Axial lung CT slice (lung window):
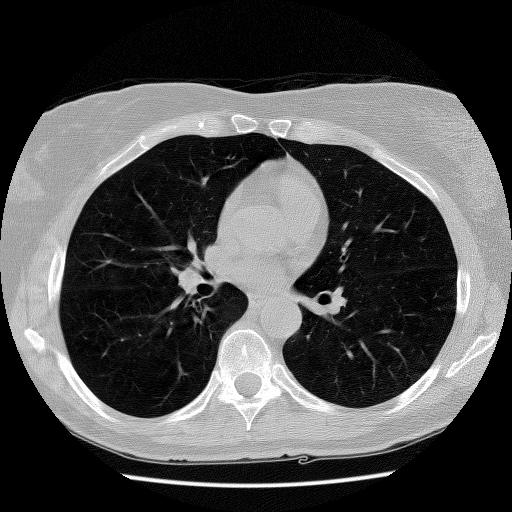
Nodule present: no